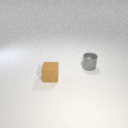
small brown rubber cube to the left of small gray metal cylinder